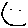
Label: moon